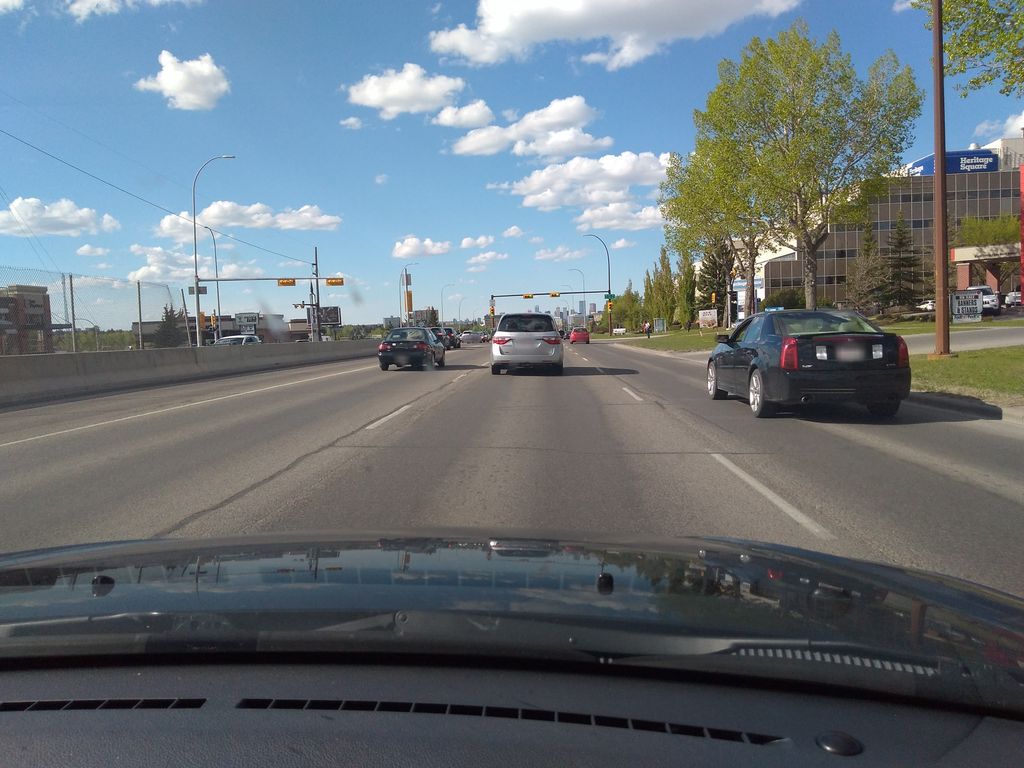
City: calgary